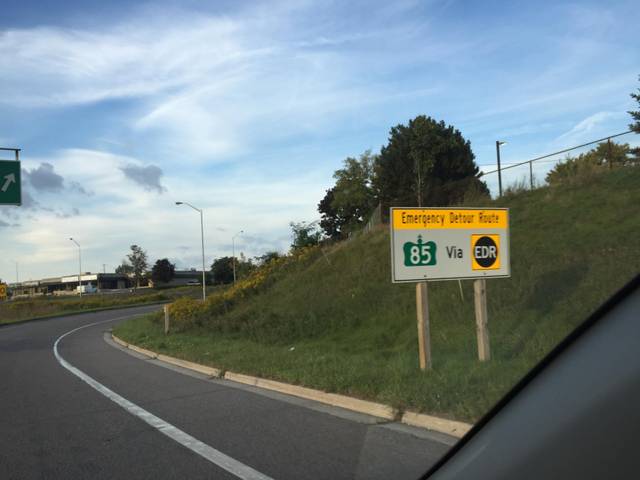
Region: Canada
Coordinates: 43.46, -80.471